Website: crate-barrel
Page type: address-validator
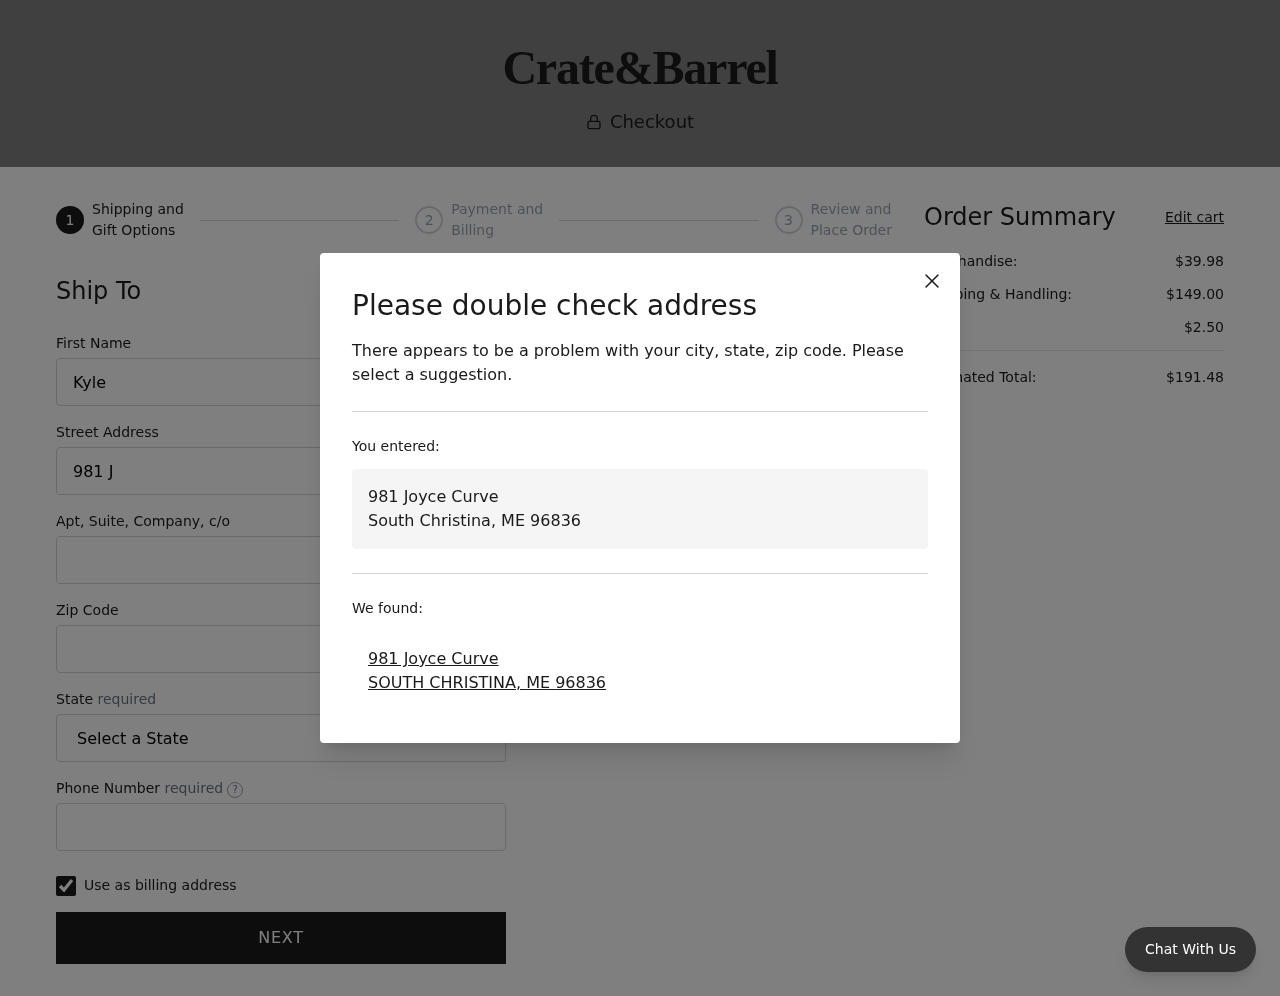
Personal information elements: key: PII_CITY
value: South Christina
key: PII_CITY
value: SOUTH CHRISTINA
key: PII_FIRSTNAME
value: Kyle
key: PII_PHONE
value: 8888527403
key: PII_POSTCODE
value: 96836
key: PII_STATE
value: Maine
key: PII_STATE_ABBR
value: ME
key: PII_STREET
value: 981 Joyce Curve
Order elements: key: ORDER_SUBTOTAL
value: $39.98
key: ORDER_SHIPPING_COST
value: $149.00
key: ORDER_TAX
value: $2.50
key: ORDER_TOTAL
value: $191.48